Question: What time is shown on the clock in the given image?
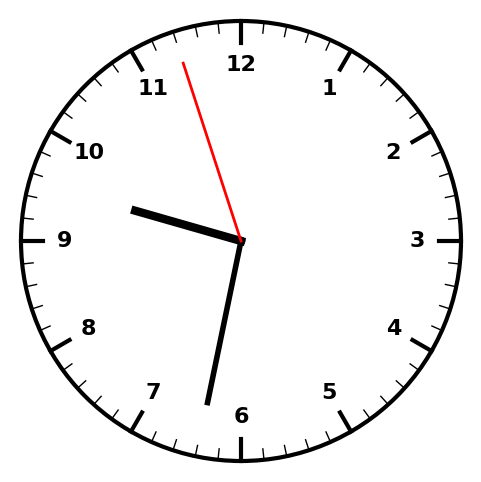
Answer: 09:31:57